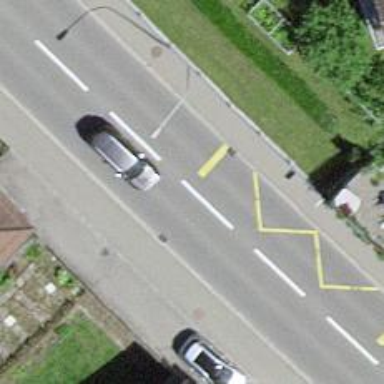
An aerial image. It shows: Public transport stop position.